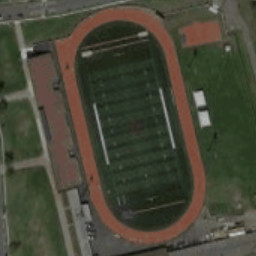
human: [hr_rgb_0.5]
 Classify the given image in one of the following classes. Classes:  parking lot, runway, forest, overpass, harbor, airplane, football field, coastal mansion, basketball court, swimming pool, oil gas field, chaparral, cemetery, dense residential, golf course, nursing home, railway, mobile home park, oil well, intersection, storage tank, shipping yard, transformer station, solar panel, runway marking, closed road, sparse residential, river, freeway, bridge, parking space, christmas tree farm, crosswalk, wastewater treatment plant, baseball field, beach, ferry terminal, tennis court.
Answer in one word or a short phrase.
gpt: football field